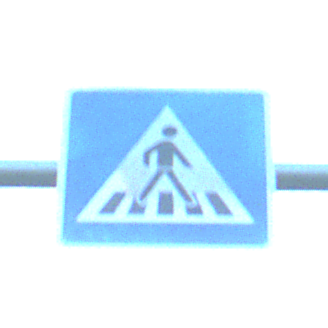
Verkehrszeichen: FussgaengerueberwegLinks
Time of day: SunriseSunset
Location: Outdoor (Nature)
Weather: PartlyCloudy
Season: NotSpecified
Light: Natural